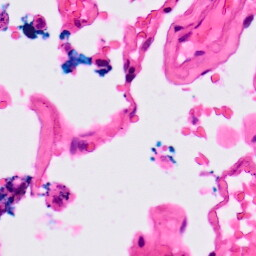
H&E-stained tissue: Lung